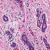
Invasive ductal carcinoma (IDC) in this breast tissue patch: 0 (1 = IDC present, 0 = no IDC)